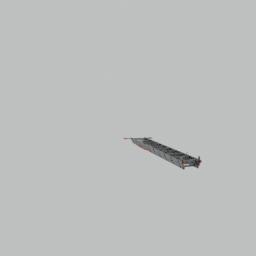
Label: tools